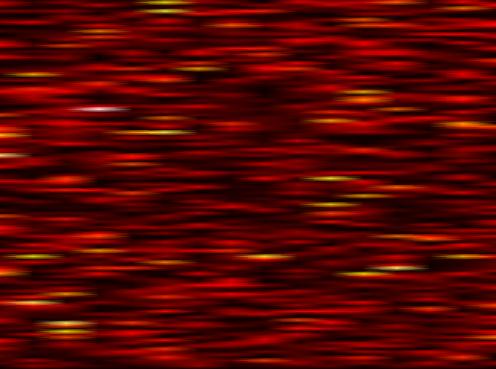
Label: OFDM